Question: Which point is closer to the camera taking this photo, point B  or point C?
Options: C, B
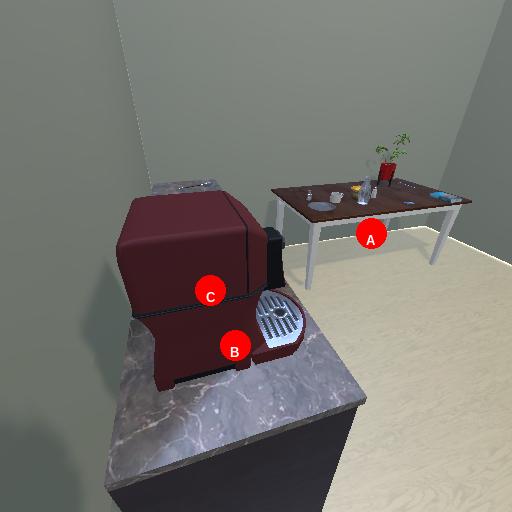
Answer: C